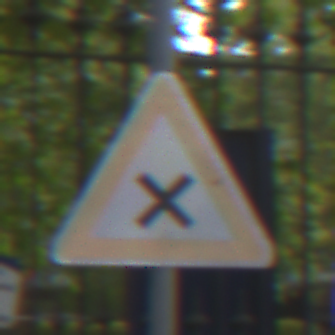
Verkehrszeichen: KreuzungOderEinmuendung
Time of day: MorningAfternoon
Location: Outdoor (Urban)
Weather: Overcast
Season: NotSpecified
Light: Natural